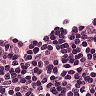
Metastatic tissue present: no